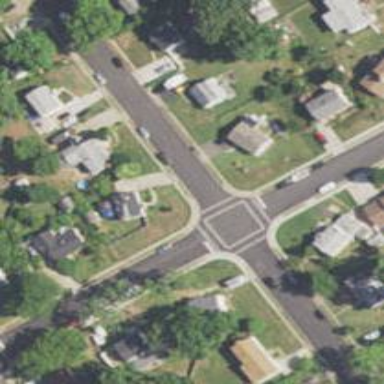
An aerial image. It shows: Marked road crossing.